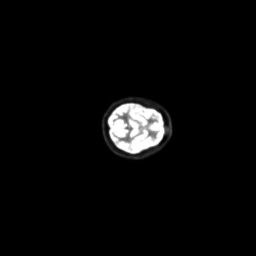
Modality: PET
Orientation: axial
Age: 34
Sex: male
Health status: ill